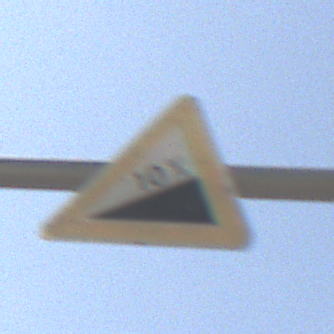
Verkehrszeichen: Steigung10
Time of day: Midday
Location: Outdoor (RoadRail)
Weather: PartlyCloudy
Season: NotSpecified
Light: Natural